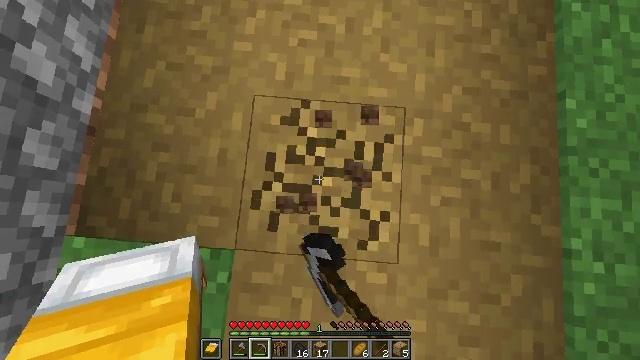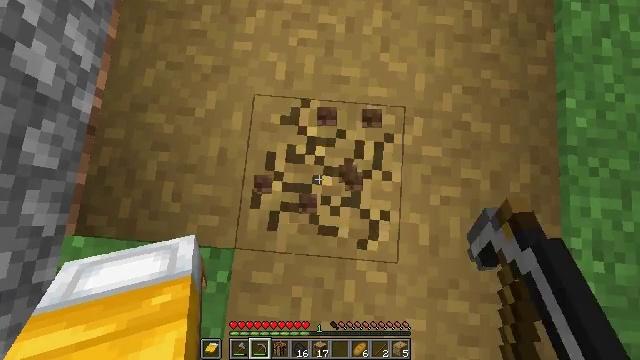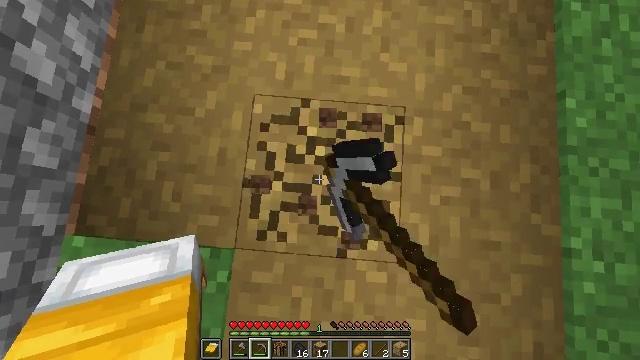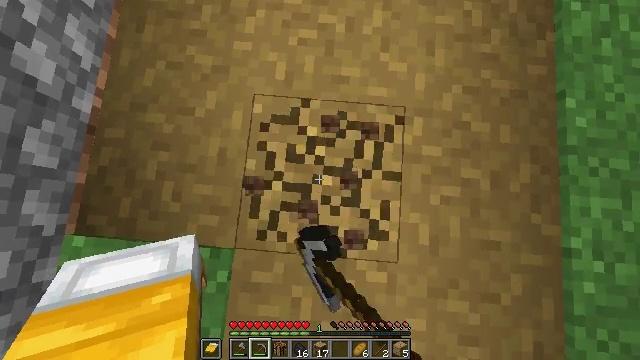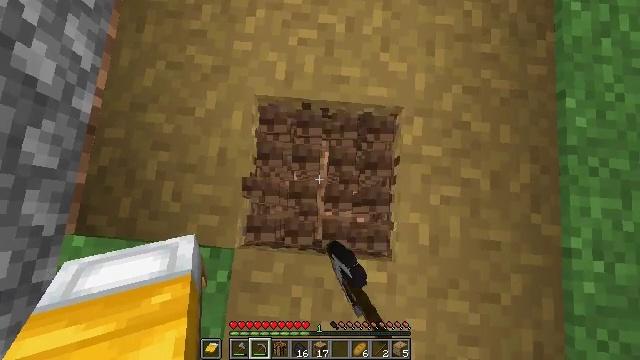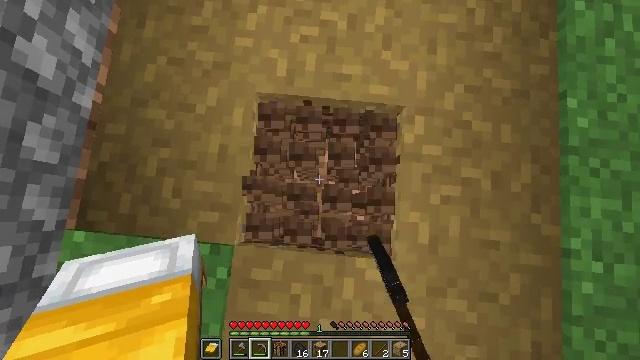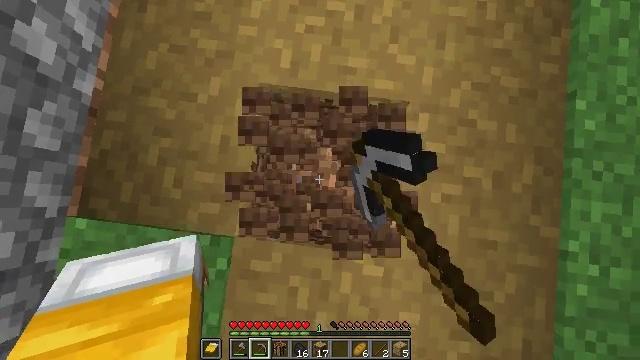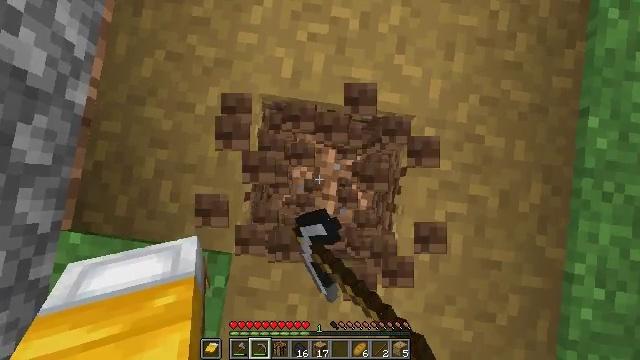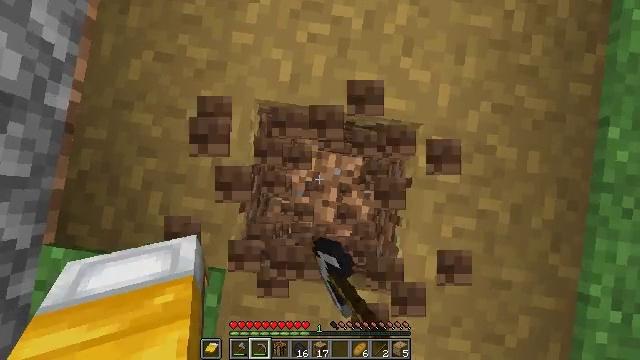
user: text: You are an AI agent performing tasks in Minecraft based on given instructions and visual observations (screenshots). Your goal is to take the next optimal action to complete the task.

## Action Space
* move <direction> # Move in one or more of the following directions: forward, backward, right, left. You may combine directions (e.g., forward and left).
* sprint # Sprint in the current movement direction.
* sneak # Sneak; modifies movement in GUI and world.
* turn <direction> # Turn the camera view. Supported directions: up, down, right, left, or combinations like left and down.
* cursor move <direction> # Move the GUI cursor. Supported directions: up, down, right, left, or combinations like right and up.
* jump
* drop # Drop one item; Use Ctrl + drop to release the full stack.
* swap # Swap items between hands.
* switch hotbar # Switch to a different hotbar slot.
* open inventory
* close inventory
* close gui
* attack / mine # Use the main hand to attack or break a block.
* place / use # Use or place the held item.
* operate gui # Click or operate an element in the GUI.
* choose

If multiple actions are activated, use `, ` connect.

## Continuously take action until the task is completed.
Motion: motion action
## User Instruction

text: Attack the grass path to restore it to dirt.
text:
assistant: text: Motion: attack / mine
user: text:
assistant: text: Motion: attack / mine
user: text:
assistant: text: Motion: attack / mine
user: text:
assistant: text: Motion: attack / mine
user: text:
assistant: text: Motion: attack / mine
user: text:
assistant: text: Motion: move forward, turn left and down, attack / mine
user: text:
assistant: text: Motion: move forward, turn down, attack / mine
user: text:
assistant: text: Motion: turn down, attack / mine
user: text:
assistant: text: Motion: attack / mine